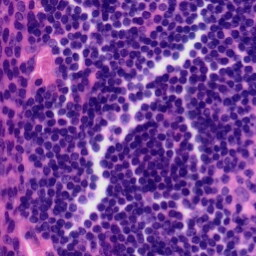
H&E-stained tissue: Tonsil